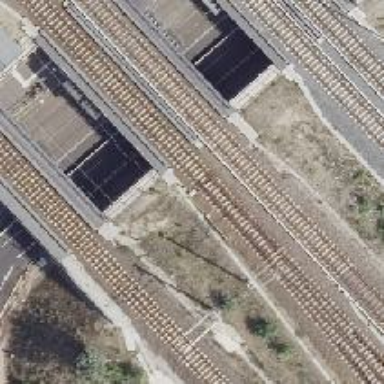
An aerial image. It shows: Bridge for electrified rail.